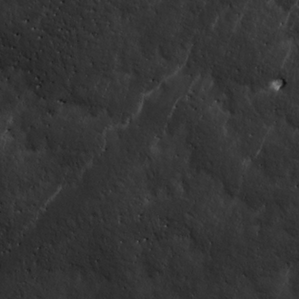
Label: non_frost